Question: I get a bytearray from the server which I want to write to my local disk. It's a spreadsheet and it's part of an export function.
This is what I do on the client:
'''
Using oFileStream As New FileStream(path, FileMode.Create)
oFileStream.Write(excel, 0, excel.Length)
End Using
'''
This is the error occuring on creating a new Filestream:

Btw: I know there are several threads about this issue, but none resolved my problem.
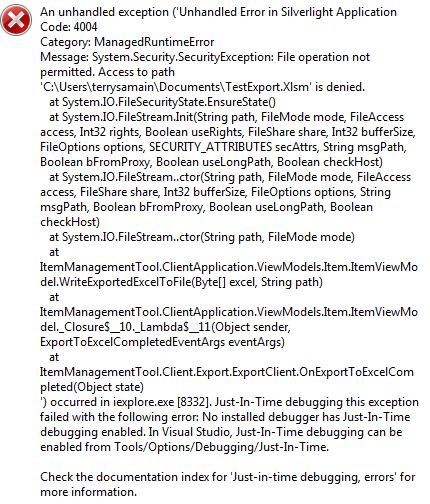
Answer: You can save the byte array on the server and provide a link to it on the client. That way, your client (SL) won't need to write anything.